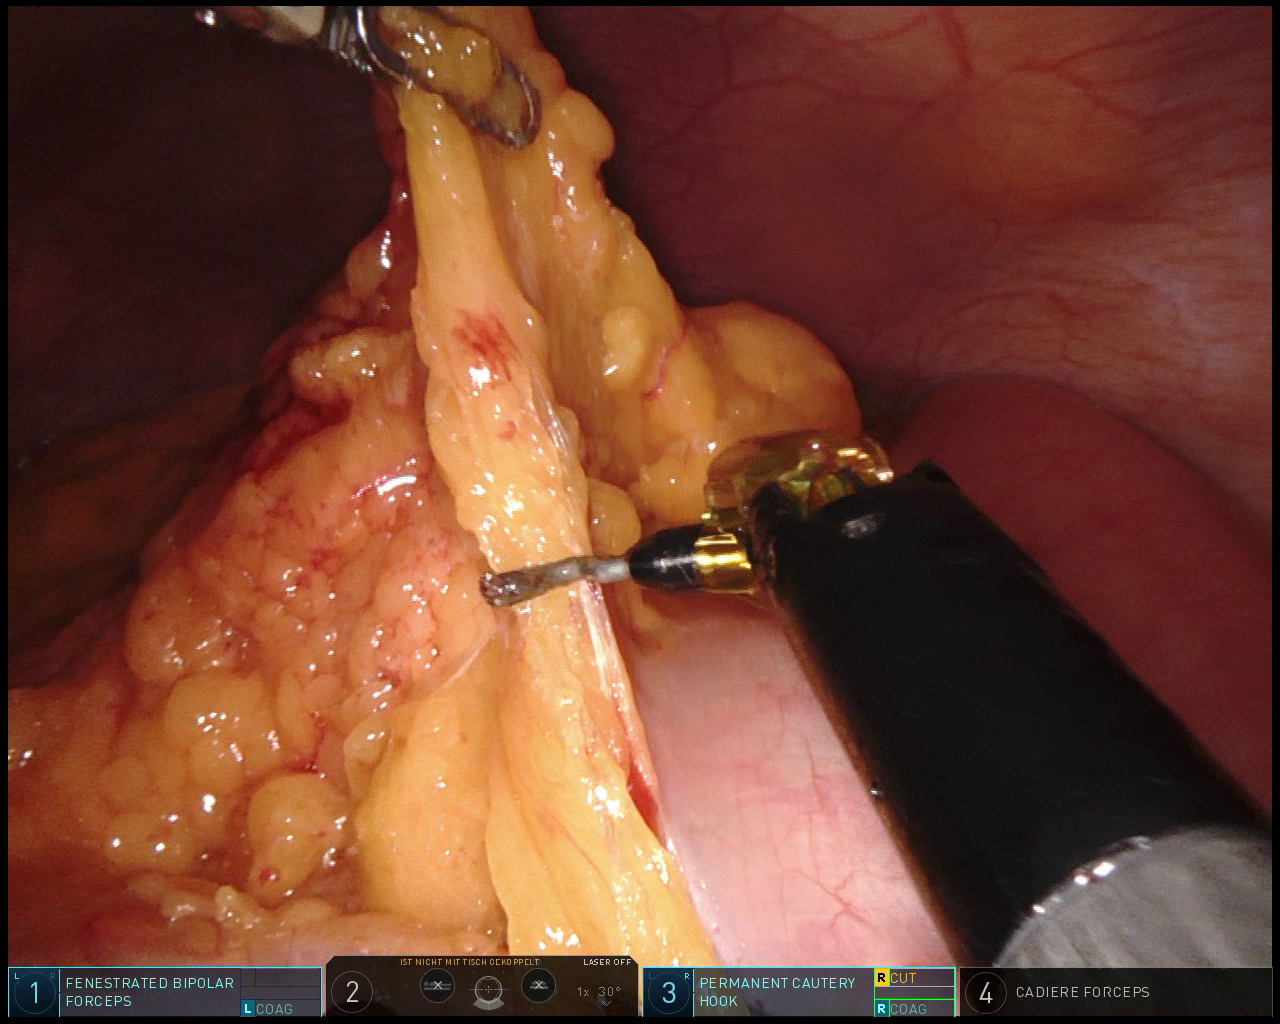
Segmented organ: colon
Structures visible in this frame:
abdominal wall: yes
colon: yes
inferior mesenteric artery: no
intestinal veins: no
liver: no
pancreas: no
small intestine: no
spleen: no
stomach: no
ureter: no
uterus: no
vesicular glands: no